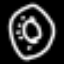
Label: donut